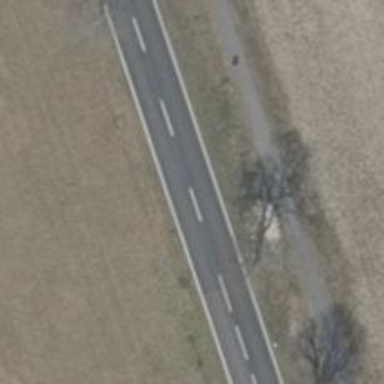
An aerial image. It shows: Secondary road with asphalt surface.